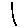
Label: line